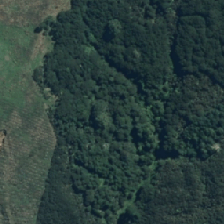
Land cover: manuka_kanuka